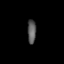
Tissue: lung
Cell type: Endothelial cells
Senescence score: 0.6512
Nuclear area (px): 203
Mean DAPI intensity: 88.044